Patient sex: M
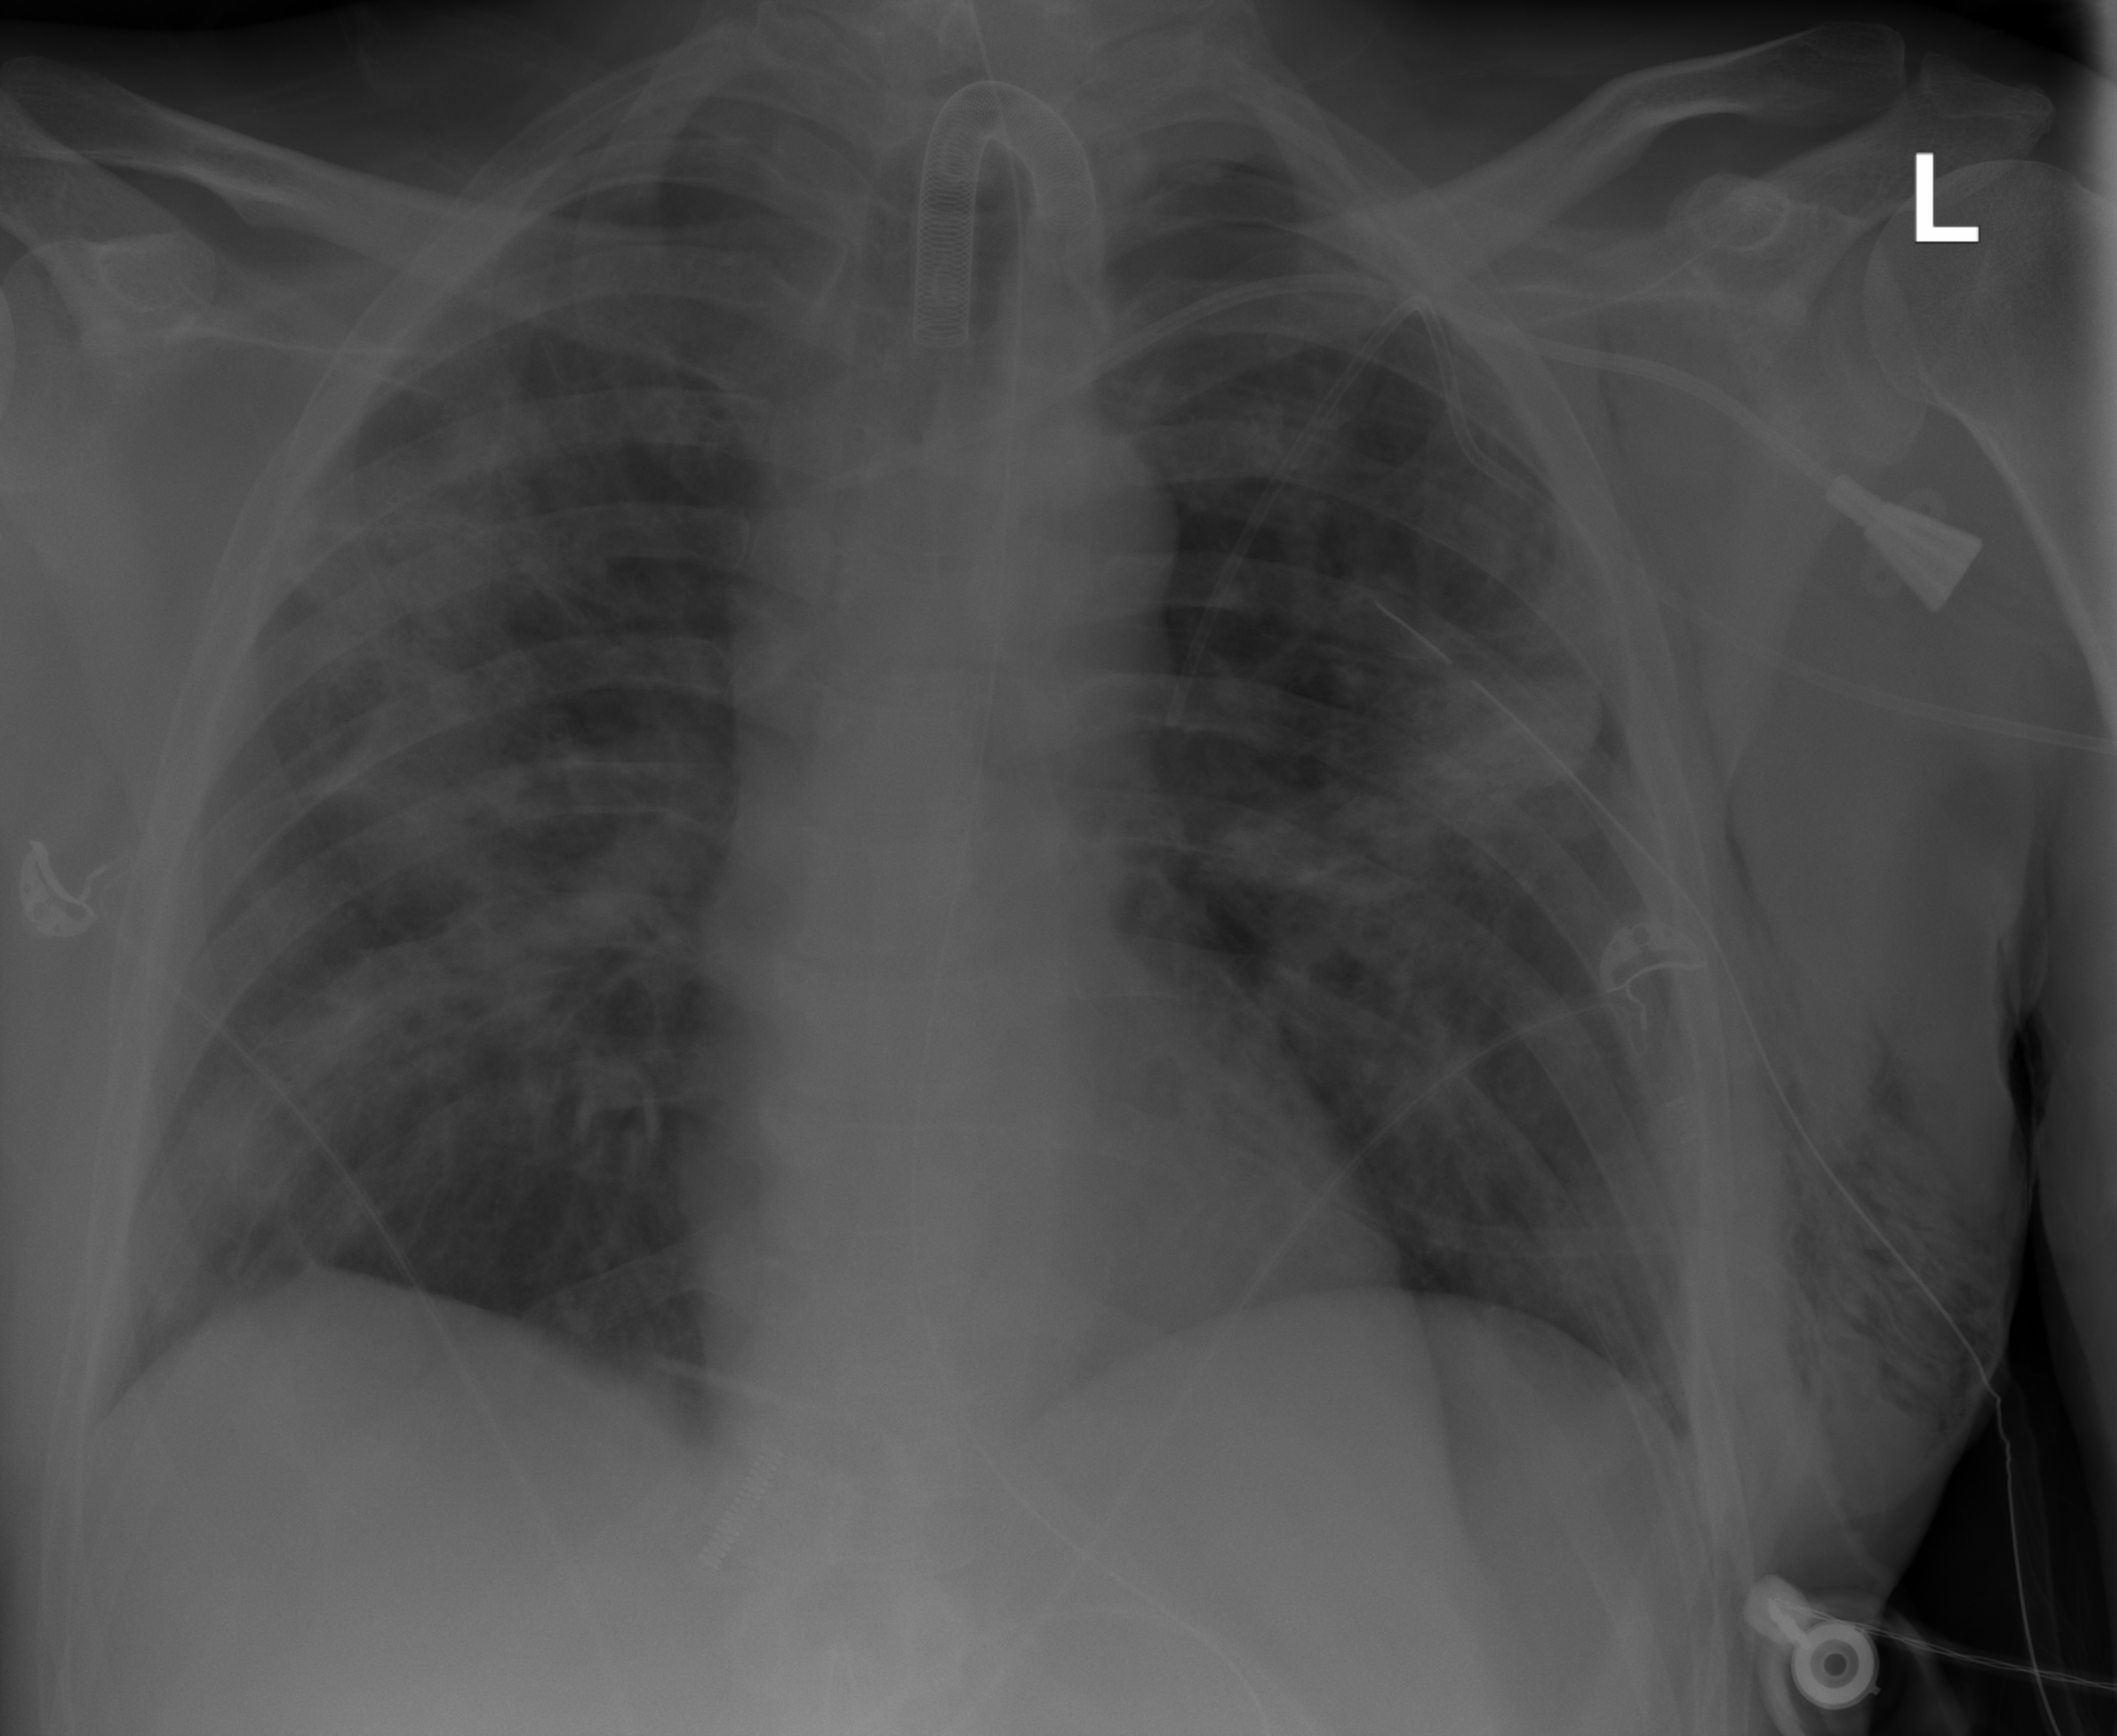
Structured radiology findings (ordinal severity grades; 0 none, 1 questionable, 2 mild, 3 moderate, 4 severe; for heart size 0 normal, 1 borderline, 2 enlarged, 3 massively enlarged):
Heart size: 0
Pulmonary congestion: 0
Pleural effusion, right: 0
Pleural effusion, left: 0
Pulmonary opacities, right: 3
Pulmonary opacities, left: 3
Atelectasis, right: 2
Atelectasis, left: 2